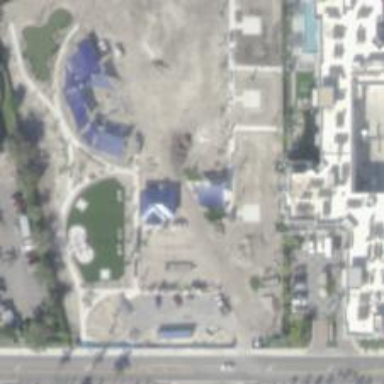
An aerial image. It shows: Fitness station in leisure land.